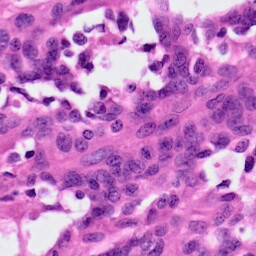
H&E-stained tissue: Ovarian